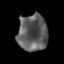
Tissue: prostate
Cell type: T cells
Senescence score: 0.7076
Nuclear area (px): 1070
Mean DAPI intensity: 93.113